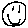
Label: smiley face